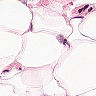
Metastatic tissue present: no